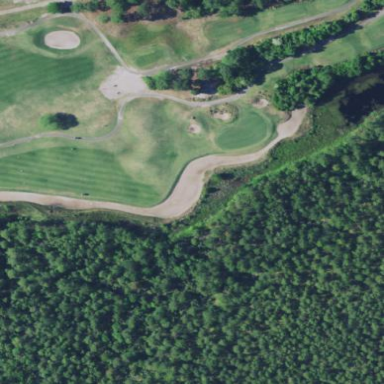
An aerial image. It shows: Sand bunker on golf course.